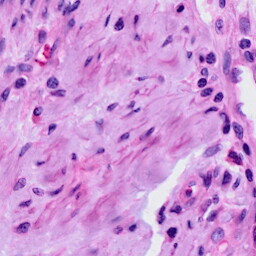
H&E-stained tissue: Cervix